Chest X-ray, AP view. Patient: 59 years old, sex F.
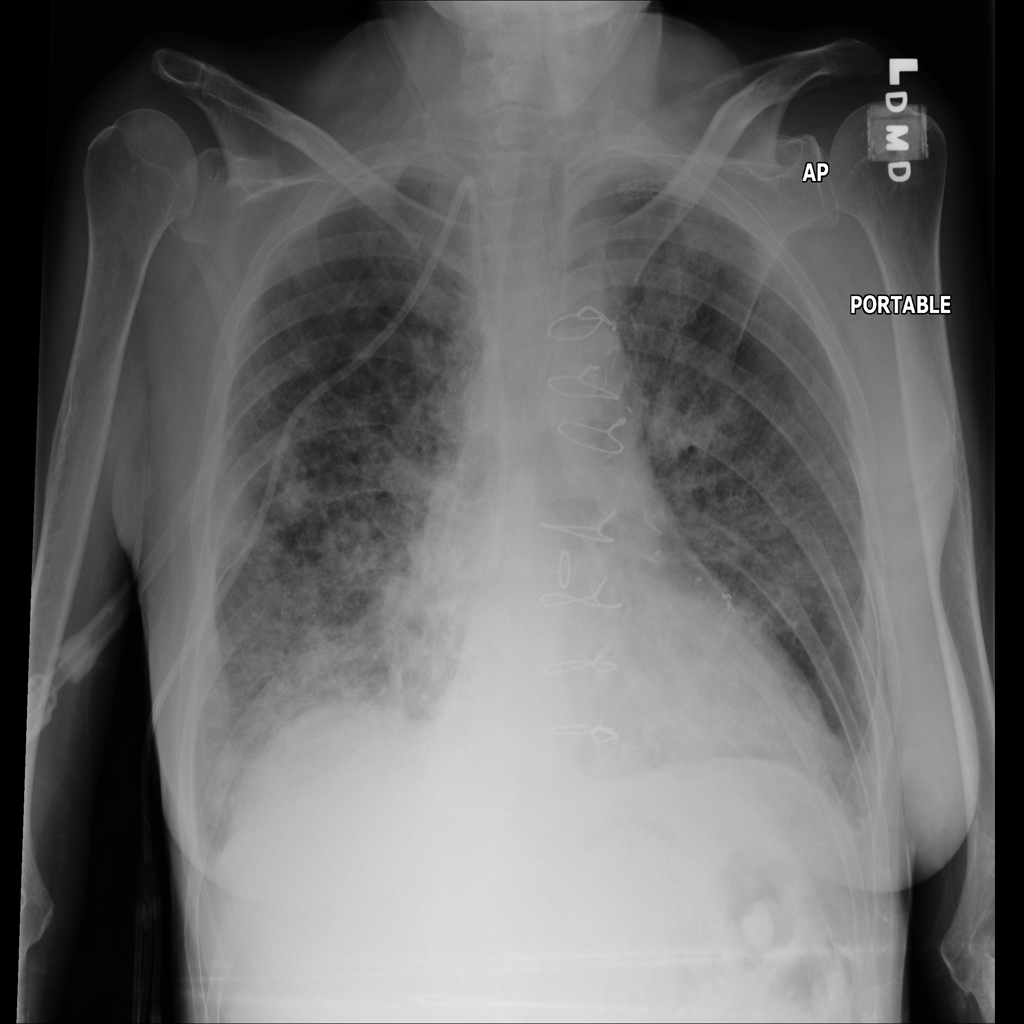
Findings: Edema, Infiltration, Pneumonia